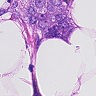
Metastatic tissue present: yes